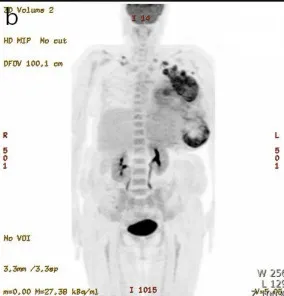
Image findings. (b) 18 F-FDG positron emission tomography (PET)/CT revealed a huge uneven hypermetabolic mass and massive hypermetabolic LN metastases without the evidence of distant organ metastasis.
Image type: radiology (pet)